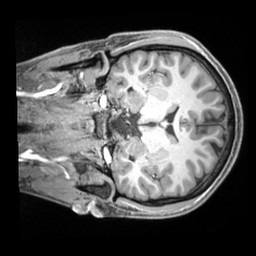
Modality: T1w
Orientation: coronal
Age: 21
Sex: male
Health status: ill
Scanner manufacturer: siemens
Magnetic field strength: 3 T
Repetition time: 2.2 s
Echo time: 0.00218 s